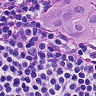
Metastatic tissue present: yes